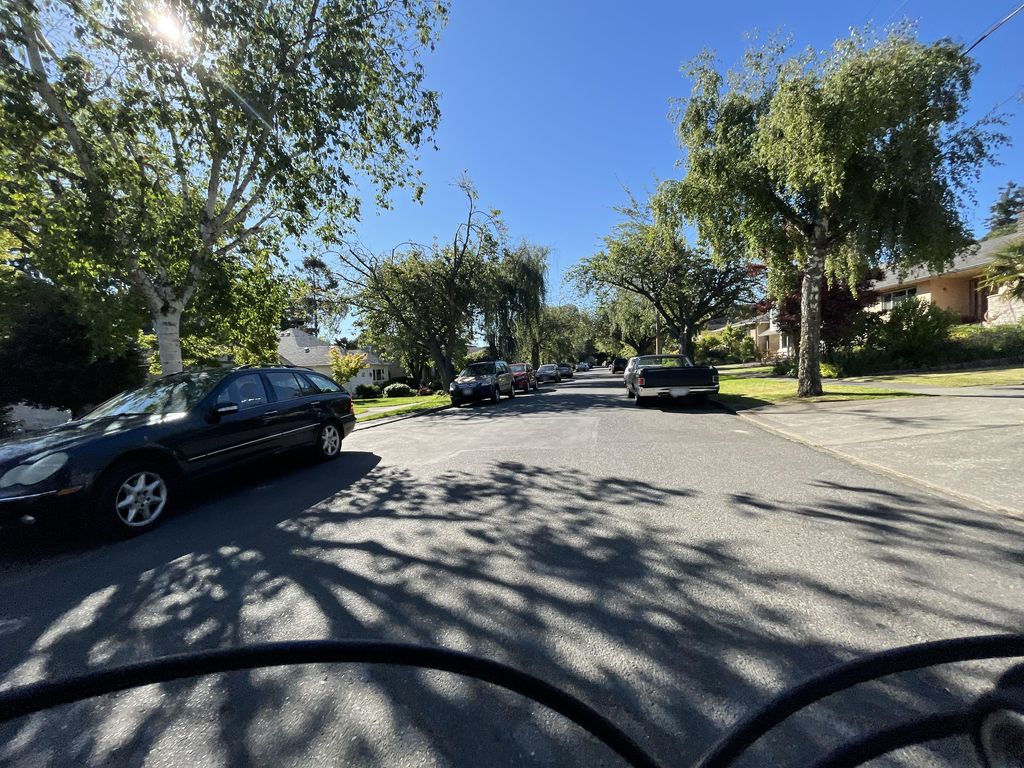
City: victoria